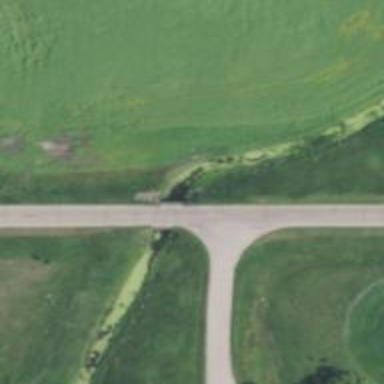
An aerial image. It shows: Tertiary road on asphalt surface on bridge.